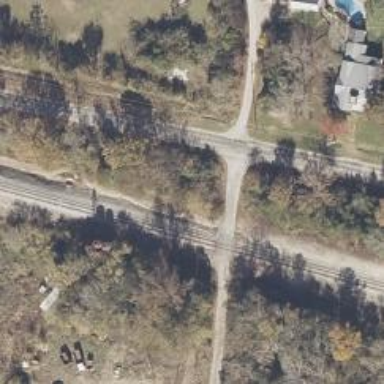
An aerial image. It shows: Level crossing along the railway.